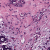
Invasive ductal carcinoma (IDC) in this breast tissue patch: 0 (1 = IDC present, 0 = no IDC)